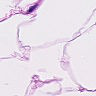
Metastatic tissue present: no